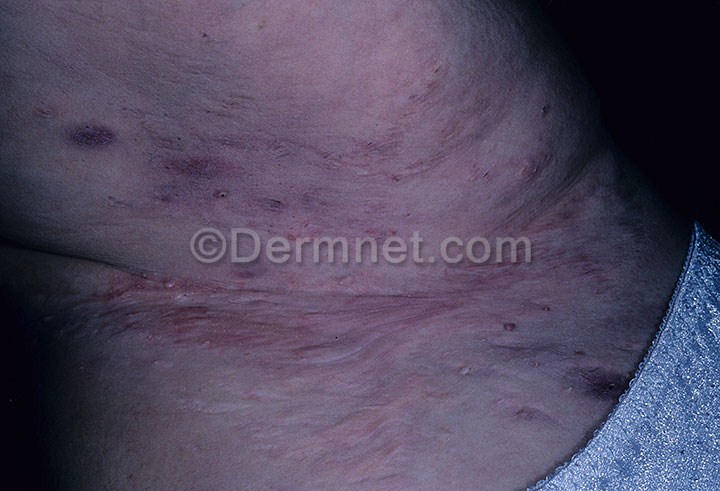
Disease: Acne and Rosacea Photos